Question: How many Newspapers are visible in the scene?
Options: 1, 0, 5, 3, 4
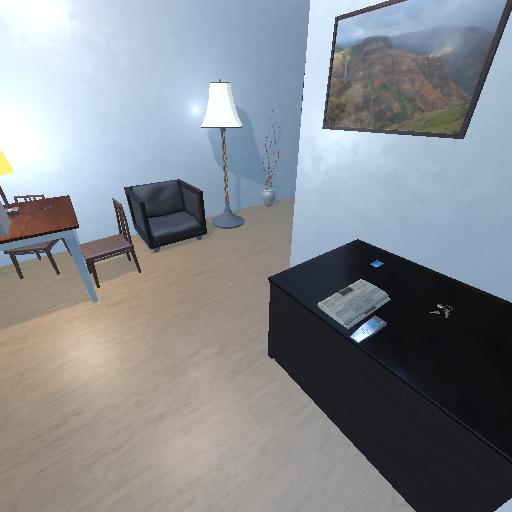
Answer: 1